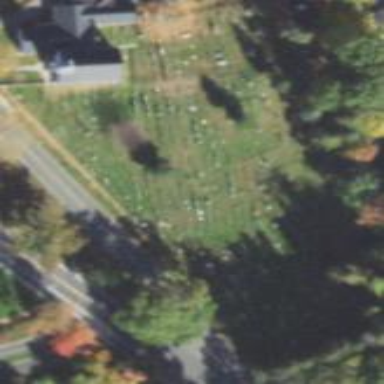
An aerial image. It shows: Cemetery.